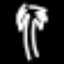
Label: palm tree